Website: crate-barrel
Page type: gifting
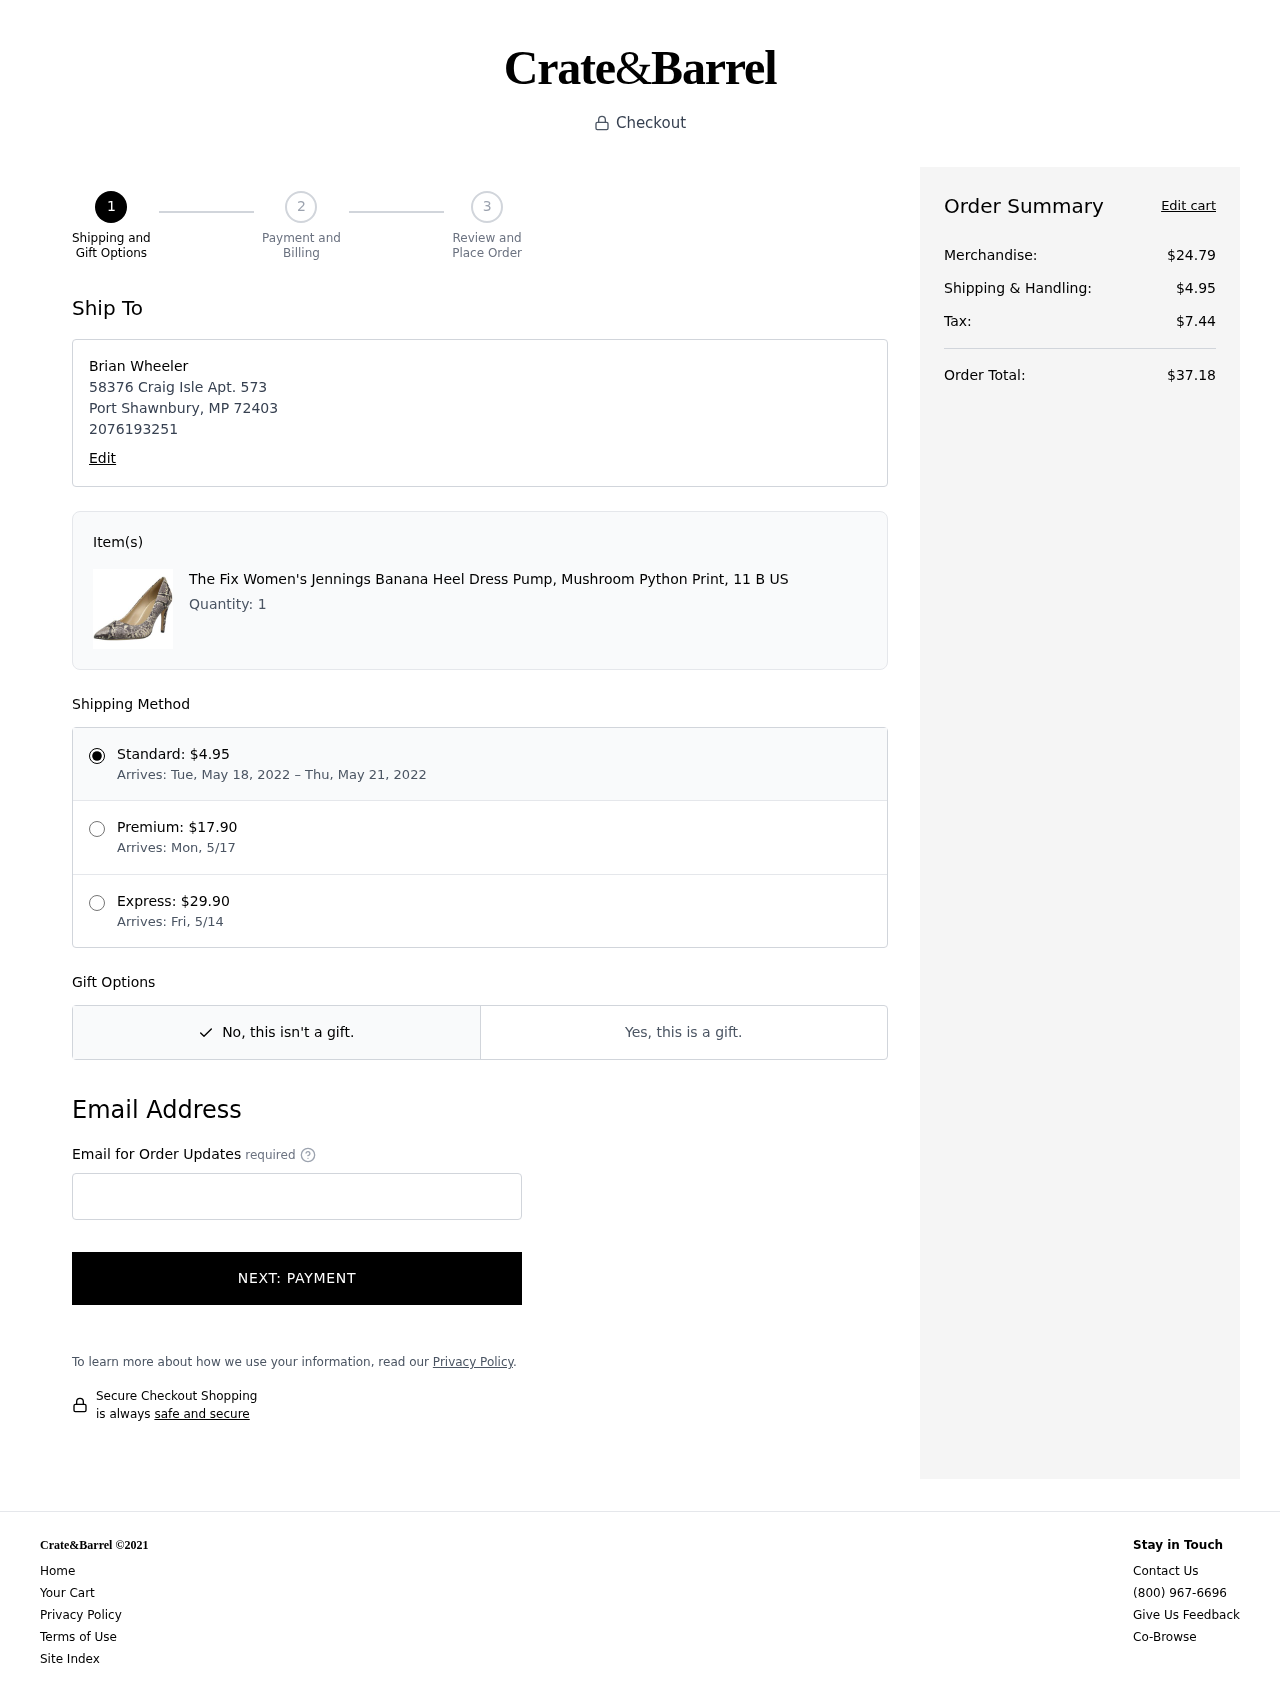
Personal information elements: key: PII_CITY
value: Port Shawnbury
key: PII_FULLNAME
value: Brian Wheeler
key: PII_PHONE
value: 2076193251
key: PII_POSTCODE
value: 72403
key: PII_STATE_ABBR
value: MP
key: PII_STREET
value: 58376 Craig Isle Apt. 573
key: PII_EMAIL
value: bwheeler@yahoo.com
Product elements: key: PRODUCT1_NAME
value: The Fix Women's Jennings Banana Heel Dress Pump, Mushroom Python Print, 11 B US
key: PRODUCT1_QUANTITY
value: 1
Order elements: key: ORDER_SHIPPING_DATE
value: May 18, 2022
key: ORDER_DELIVERY_DATE
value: May 21, 2022
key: ORDER_SUBTOTAL
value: $24.79
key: ORDER_SHIPPING_COST
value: $4.95
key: ORDER_TAX
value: $7.44
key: ORDER_TOTAL
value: $37.18